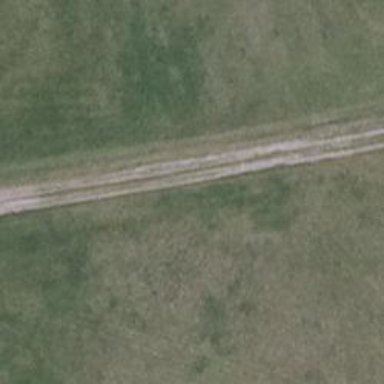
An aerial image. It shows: Dirt track road with grade 4 track type.